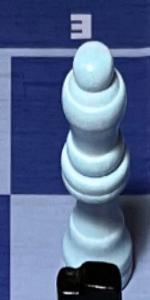
Label: Queen_White